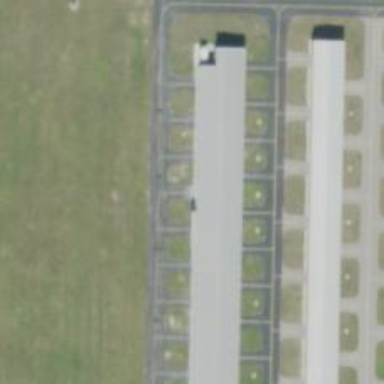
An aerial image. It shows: View of taxiway at the airport.